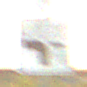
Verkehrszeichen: VerlaufVorfahrtsstrasse6
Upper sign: Vorfahrtsstrasse
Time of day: SunriseSunset
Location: Outdoor (Suburban)
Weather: PartlyCloudy
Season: NotSpecified
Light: Natural